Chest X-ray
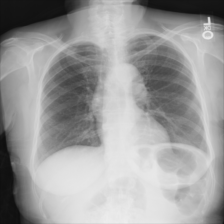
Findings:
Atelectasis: negative
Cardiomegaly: negative
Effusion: negative
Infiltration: negative
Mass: negative
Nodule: negative
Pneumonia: negative
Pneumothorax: negative
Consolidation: negative
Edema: negative
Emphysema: negative
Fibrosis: negative
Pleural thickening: negative
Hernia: negative